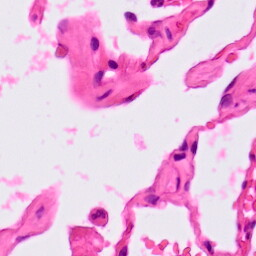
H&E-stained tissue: Lung